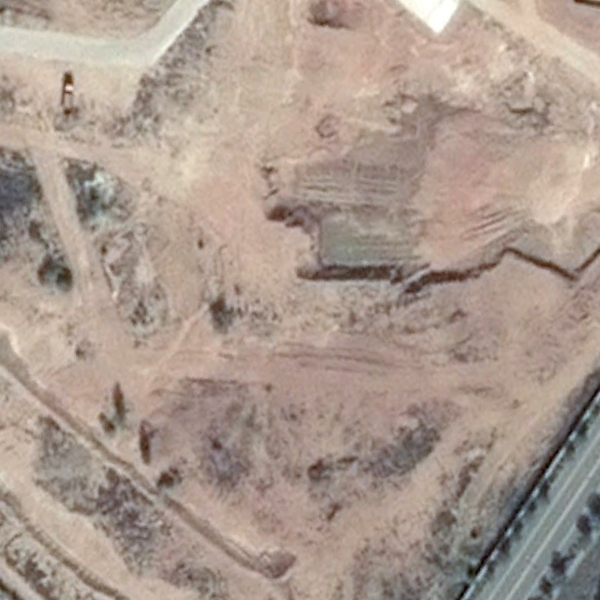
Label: BareLand